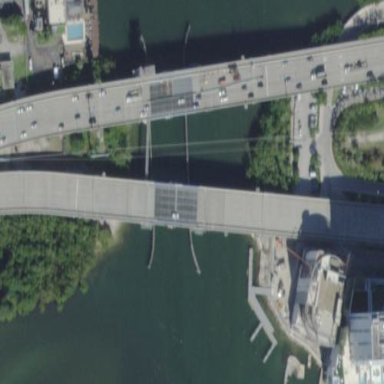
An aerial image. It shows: Man-made bridge.